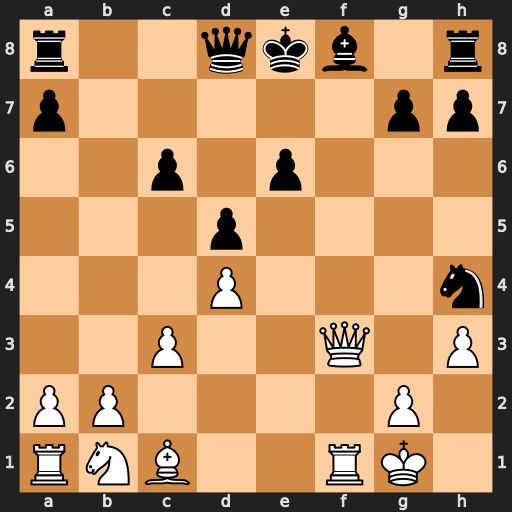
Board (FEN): r2qkb1r/p5pp/2p1p3/3p4/3P3n/2P2Q1P/PP4P1/RNB2RK1
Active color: w
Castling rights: kq
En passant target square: -
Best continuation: Qf7#